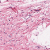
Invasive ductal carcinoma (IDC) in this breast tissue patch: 0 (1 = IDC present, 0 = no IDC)